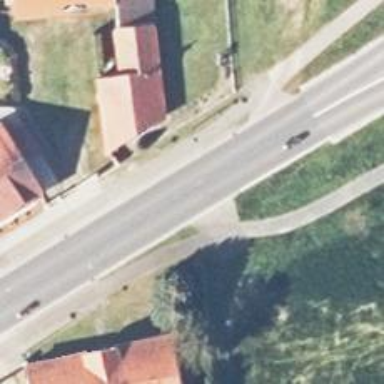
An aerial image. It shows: Primary road with asphalt surface.